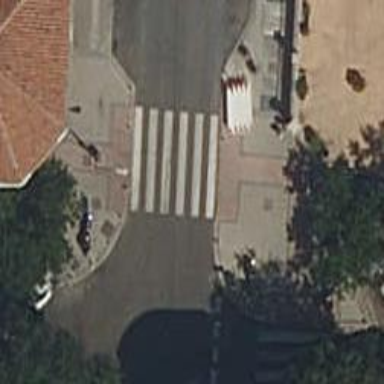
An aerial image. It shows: Zebra crossing on the road.